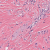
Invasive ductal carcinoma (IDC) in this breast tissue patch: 1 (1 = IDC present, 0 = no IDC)